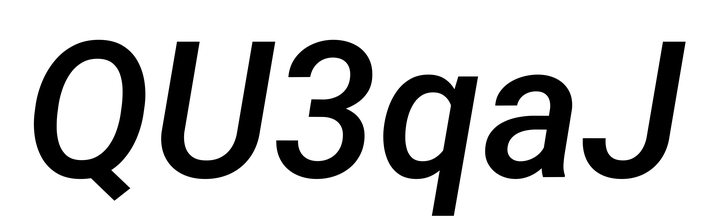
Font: Roboto-Italic_Medium_Italic